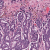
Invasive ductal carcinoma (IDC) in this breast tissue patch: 1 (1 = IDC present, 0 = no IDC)